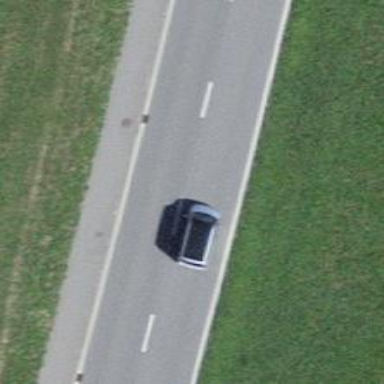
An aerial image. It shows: Primary road with asphalt surface.